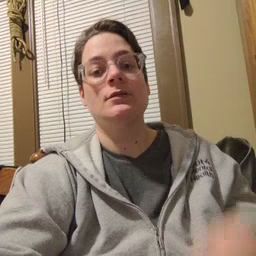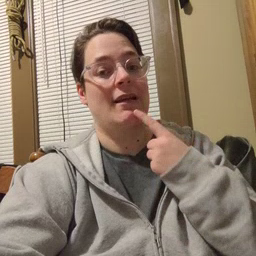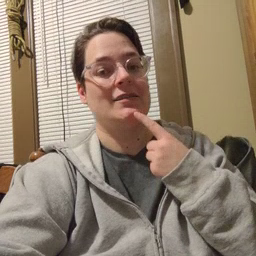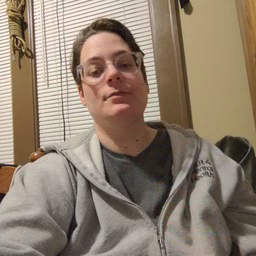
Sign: say